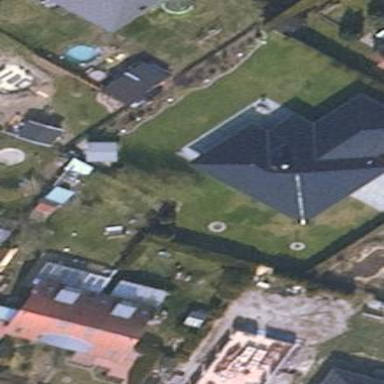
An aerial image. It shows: Building with hipped roof shape.